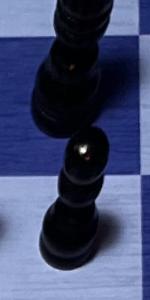
Label: Pawn_Black